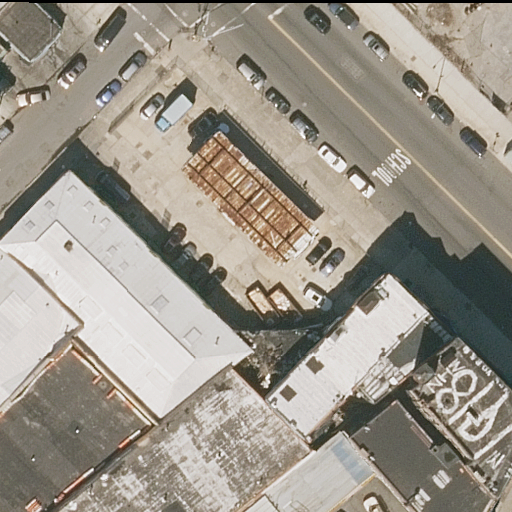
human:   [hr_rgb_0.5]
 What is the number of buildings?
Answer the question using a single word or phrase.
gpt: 13

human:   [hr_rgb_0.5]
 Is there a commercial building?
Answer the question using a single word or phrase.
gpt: no

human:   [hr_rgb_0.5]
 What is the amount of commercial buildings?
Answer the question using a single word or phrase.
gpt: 0

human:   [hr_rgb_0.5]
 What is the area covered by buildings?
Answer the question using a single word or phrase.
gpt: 3684m2

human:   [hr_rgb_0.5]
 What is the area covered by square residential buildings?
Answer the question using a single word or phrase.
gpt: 0m2

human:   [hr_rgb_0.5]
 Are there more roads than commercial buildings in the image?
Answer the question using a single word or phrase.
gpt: yes

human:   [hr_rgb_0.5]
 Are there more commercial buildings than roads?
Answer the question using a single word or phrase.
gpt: no

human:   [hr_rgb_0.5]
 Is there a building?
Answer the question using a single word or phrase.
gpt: yes

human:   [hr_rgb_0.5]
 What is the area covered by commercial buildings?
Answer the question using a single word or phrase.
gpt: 0m2

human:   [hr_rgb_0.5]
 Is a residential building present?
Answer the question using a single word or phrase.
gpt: yes

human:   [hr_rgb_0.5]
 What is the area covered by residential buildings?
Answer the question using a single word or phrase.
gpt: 3684m2

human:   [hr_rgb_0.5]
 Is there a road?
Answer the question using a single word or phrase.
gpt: yes

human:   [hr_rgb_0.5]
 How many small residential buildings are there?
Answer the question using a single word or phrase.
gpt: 5

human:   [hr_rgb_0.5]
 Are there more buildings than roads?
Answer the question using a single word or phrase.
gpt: yes

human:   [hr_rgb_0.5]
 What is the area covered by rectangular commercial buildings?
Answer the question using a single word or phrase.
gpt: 0m2

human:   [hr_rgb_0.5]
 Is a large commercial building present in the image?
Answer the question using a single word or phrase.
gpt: no

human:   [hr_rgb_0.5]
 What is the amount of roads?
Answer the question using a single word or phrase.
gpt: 2

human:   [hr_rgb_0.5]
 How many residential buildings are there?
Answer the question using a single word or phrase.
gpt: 13

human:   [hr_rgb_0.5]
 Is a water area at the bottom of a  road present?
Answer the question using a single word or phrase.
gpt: no

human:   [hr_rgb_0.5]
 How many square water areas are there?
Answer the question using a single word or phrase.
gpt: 0

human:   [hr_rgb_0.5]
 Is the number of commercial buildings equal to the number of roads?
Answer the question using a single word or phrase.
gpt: no

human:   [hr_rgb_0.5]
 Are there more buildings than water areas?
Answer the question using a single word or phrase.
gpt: yes

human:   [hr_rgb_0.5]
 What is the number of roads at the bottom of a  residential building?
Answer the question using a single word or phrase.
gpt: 0

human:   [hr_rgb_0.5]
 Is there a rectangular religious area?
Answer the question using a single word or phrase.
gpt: no

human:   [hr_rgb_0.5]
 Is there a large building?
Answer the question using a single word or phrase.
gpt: yes

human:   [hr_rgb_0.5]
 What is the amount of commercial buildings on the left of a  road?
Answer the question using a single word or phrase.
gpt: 0

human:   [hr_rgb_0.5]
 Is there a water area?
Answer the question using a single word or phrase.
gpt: no

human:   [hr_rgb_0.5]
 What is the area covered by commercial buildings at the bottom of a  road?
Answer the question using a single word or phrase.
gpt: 0m2

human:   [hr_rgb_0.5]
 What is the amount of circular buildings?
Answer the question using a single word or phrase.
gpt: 0

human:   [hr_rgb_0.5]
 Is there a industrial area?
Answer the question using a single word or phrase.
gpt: no

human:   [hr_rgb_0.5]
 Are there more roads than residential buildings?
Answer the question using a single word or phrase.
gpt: no

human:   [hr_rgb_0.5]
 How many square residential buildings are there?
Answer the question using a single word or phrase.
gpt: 0

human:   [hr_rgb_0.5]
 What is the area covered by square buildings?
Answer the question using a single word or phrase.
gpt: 0m2

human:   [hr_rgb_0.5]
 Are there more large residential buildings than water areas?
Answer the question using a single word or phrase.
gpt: yes

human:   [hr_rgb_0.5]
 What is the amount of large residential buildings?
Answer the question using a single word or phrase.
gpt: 2

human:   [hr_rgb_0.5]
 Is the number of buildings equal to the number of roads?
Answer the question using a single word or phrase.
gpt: no

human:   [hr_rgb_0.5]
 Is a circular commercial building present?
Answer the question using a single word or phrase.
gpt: no

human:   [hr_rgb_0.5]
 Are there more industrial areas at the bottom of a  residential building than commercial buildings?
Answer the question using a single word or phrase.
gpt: no

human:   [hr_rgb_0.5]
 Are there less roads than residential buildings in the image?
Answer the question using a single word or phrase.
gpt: yes

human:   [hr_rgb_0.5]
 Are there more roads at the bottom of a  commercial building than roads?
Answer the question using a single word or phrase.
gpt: no

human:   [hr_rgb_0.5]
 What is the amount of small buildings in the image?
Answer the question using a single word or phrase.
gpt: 5

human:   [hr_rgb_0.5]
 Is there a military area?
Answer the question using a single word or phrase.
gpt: no

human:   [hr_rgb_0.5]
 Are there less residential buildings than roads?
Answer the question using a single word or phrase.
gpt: no

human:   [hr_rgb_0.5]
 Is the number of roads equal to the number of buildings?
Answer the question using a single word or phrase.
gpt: no

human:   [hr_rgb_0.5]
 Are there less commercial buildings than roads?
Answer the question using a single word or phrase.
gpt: yes

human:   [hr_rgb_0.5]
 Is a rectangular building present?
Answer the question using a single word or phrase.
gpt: yes

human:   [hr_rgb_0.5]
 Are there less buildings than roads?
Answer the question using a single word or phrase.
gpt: no

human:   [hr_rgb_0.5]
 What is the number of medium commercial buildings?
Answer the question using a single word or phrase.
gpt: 0

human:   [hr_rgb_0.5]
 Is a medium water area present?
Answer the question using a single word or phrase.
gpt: no

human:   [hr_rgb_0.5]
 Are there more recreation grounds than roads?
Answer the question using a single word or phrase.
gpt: no

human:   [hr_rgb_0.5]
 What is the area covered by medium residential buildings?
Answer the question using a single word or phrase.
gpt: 1735m2

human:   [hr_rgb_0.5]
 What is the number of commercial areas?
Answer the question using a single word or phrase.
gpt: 0

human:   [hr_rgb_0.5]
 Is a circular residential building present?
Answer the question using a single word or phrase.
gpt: no

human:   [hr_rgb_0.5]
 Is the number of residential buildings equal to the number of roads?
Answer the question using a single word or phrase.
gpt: no

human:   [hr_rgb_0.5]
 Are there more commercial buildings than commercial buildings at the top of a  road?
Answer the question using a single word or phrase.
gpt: no

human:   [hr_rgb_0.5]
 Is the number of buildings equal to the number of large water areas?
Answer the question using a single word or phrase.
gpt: no

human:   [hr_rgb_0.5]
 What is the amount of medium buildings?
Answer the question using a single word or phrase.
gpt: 6

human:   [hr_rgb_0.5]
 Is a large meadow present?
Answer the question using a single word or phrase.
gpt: no

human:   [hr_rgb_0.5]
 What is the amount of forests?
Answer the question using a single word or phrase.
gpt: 0

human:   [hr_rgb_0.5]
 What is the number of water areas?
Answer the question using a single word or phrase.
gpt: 0

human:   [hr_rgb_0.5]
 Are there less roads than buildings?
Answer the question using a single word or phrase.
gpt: yes

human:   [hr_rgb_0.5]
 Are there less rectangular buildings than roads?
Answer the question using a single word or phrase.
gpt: no

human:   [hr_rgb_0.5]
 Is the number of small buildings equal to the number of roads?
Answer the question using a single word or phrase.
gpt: no

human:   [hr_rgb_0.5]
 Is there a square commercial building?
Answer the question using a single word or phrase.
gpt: no